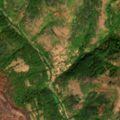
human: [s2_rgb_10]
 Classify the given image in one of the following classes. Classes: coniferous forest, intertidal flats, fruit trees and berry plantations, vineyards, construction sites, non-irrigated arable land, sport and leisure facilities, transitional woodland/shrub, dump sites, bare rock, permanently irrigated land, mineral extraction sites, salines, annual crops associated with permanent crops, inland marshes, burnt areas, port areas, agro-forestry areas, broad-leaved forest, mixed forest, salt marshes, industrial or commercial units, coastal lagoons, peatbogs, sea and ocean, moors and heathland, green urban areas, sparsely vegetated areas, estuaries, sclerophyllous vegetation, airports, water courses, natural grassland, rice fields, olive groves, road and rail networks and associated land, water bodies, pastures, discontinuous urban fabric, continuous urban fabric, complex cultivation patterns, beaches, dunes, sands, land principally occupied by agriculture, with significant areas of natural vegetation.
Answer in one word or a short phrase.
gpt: land principally occupied by agriculture, with significant areas of natural vegetation, broad-leaved forest, coniferous forest, mixed forest, natural grassland, transitional woodland/shrub